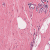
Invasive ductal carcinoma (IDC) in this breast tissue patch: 0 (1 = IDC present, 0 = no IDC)